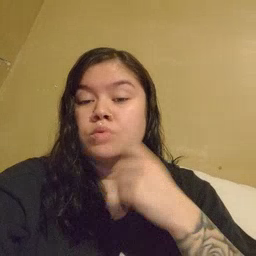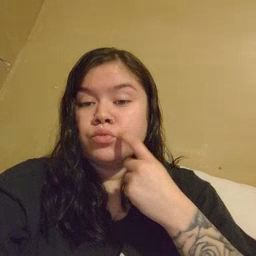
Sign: tooth